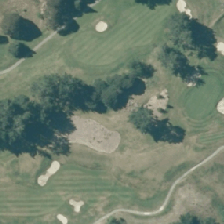
Land cover: urban_parkland